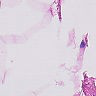
Metastatic tissue present: no